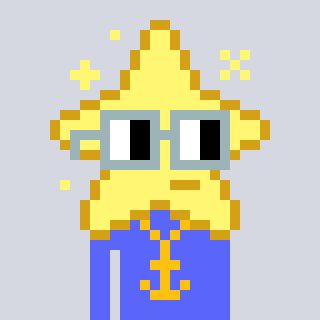
a pixel art character with square dark gray glasses, a star-shaped head and a purple-colored body on a cool background